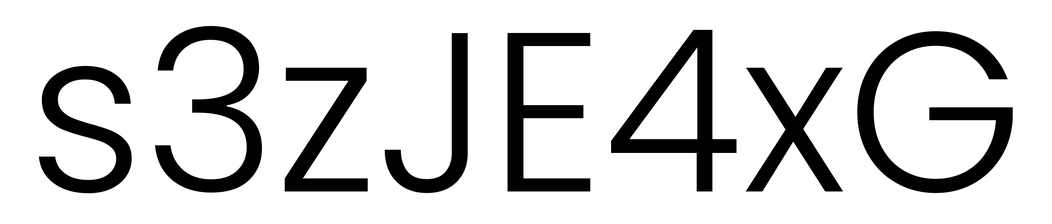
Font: Poppins-Light